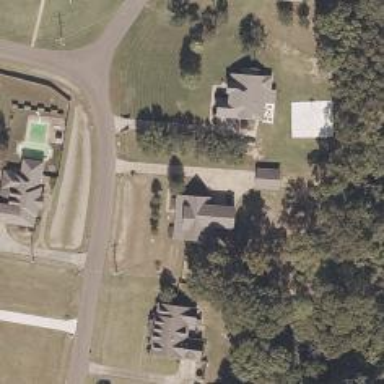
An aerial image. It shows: Driveway.